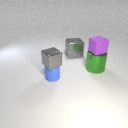
small gray metal cube above small blue rubber cylinder